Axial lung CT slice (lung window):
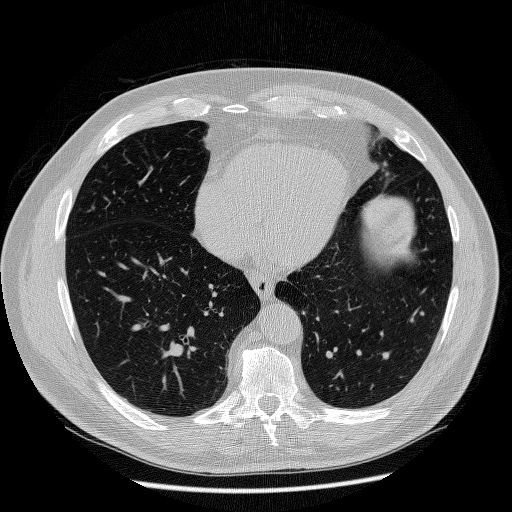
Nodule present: no